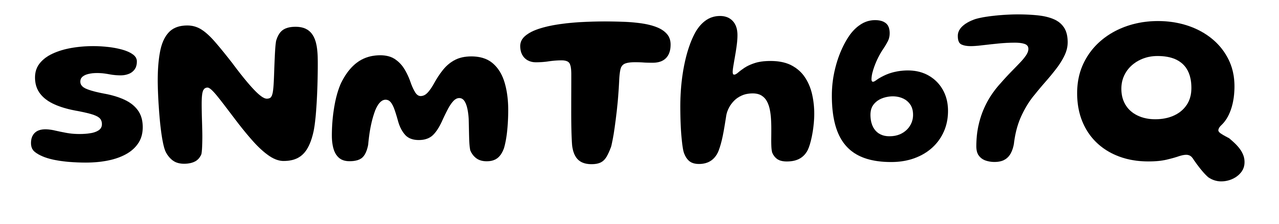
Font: Gluten_SemiBold